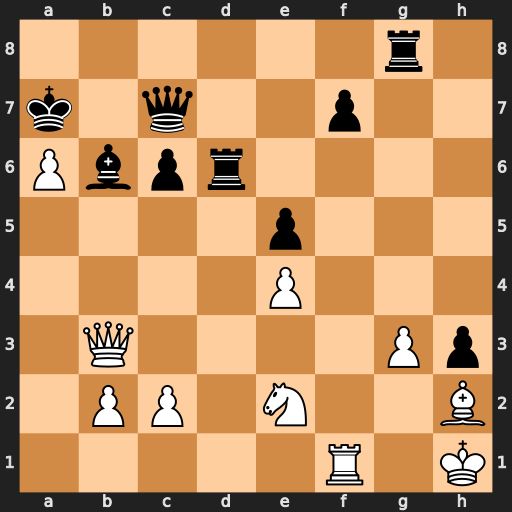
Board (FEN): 6r1/k1q2p2/Pbpr4/4p3/4P3/1Q4Pp/1PP1N2B/5R1K
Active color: w
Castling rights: -
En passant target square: -
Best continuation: Rxf7 Rd7 Rxd7 Qxd7 Qxg8 Qd1+ Ng1